Question: I am currently designing an webpage which will be used to display dynamic content on an LED screen in a mall.
I need to make sure that the content I design exactly fits the height and width of the display . The screen size is 42'' and the resolution is 1280 x 720 .
1. How do I make sure that what I design exactly fits the screen? I am more worried about making it fit vertically.
2. How can I design content which automatically adapts and fits itself to such long vertical screens?
3. Are there any tools that can help me with the design process?

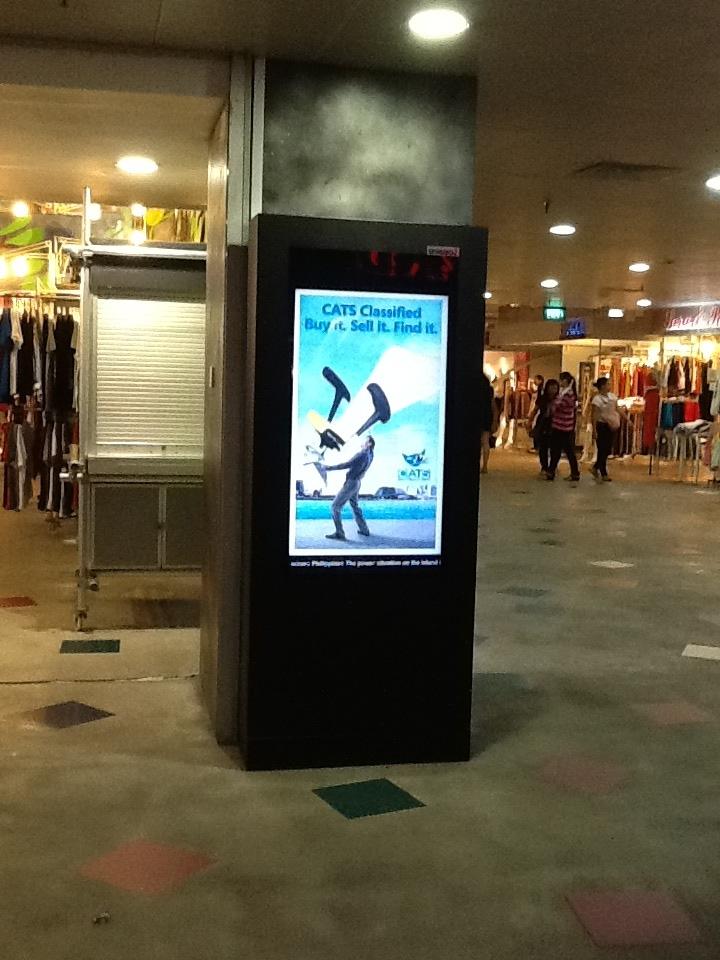
Answer: You shouldn't have many problems, just set your height to 1280px and width to 720px.
A good template would be:
'''
<!doctype html>
<html>
<head>
<style>
#wrapper {
height:1280px;
width:720px;
outline:1px black solid; // useful when designing to see where boundary of screen is.
}
</style>
</head>
<body>
<div id="wrapper">
<!-- Everything goes in here. -->
</div>
</body>
</html>
'''
You'll want to find out what browser they are using, then design in that browser. You may well find that it runs Windows XP Embedded with IE 7.
To make it easy to use IE7, I'd recommend setting up a virtual machine running the browser. You can get this from Microsoft here: <URL> may be handy.
It would be worth considering carefully what the minimum fontsize is that will be readable. You may also find that if it's a normal screen that has been rotated that the subpixels will be rotated through 90@, that is, instead of going RGB left to right, they will be arranged vertically. Microsoft's Cleartype will look weird in that case, so if that is turned on then you'll find that smaller text is very blurry. (It works on pixels left and right not up and down, so a rotated screen throws it off considerably).
I'd try to get a copy of the screen, or just run it through your TV and turn your head sideways to approximate it :)